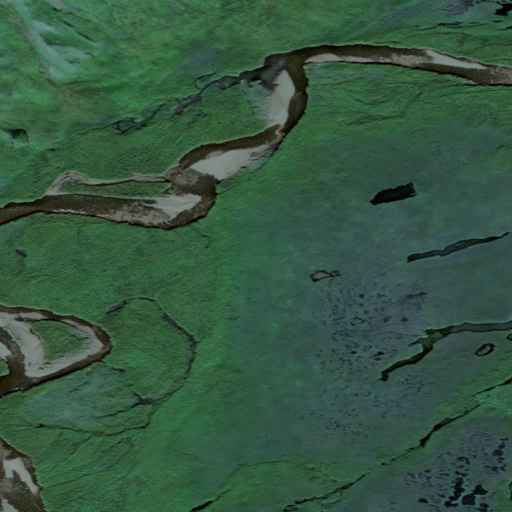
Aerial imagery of valley in Alaska named West Steller Valley containing only unknown